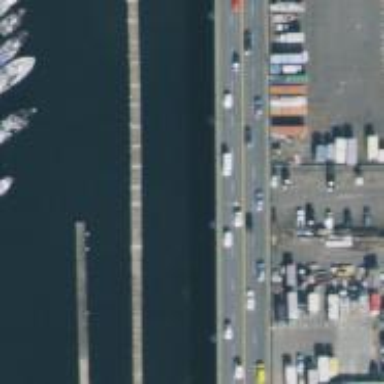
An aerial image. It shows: Man-made pier.